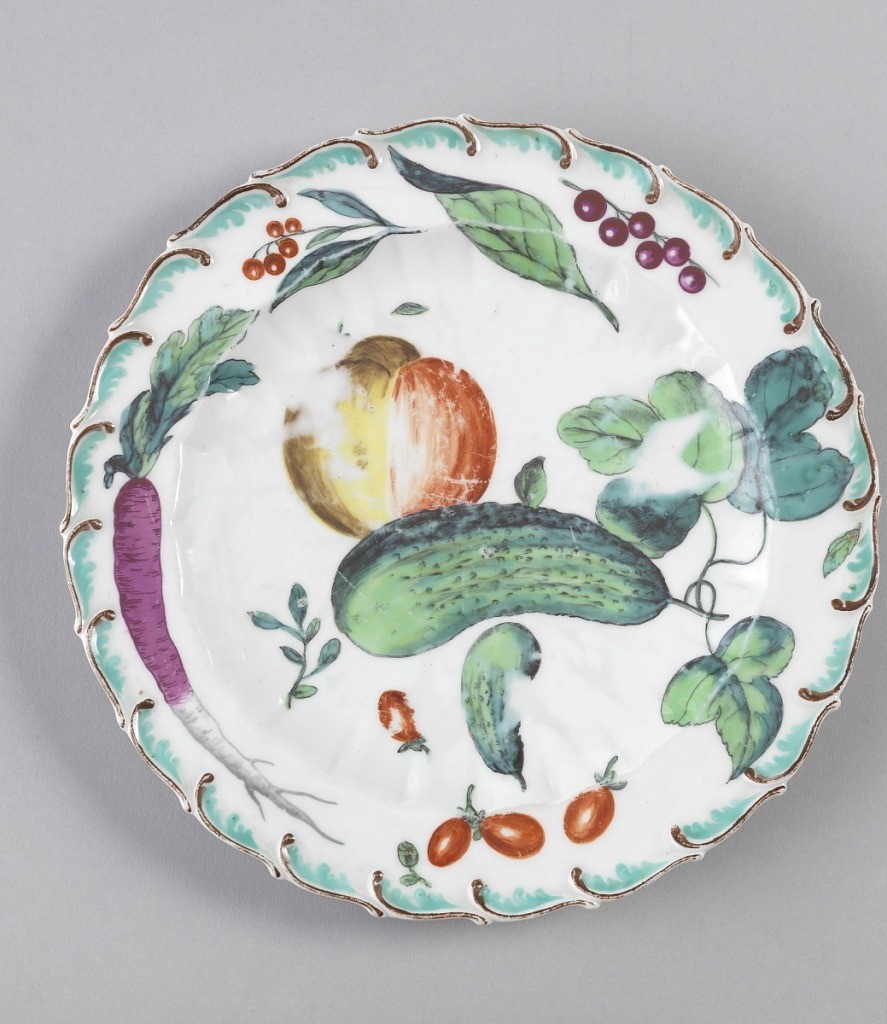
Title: "Hans Sloane" Botanical Plate (One of Twelve)
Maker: Chelsea Porcelain Manufactory, English, 1745 – 1784
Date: ca. 1757–1769
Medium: soft paste porcelain, vitreous enamel
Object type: plate
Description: Scalloped circular form with brown and aqua foliate scroll.  Foliage includes a peach, a carrot, cucumbers, tomatoes and berries.